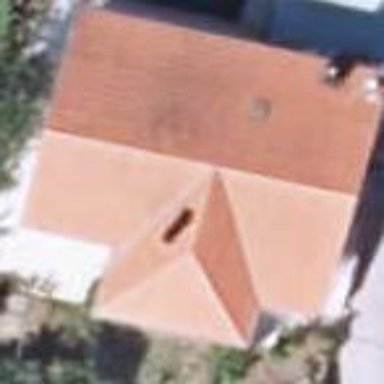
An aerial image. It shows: Simple house.